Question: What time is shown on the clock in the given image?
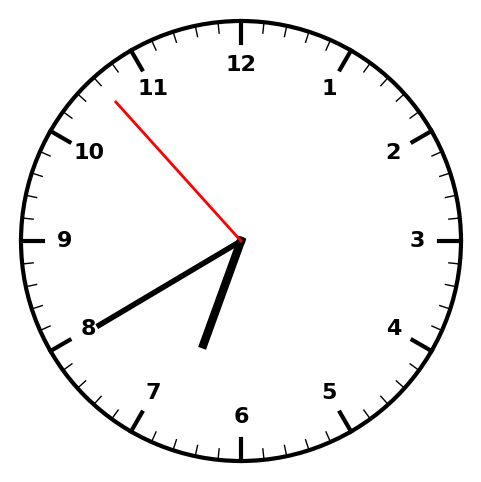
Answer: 06:39:53